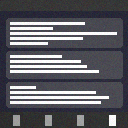
Screen state: on